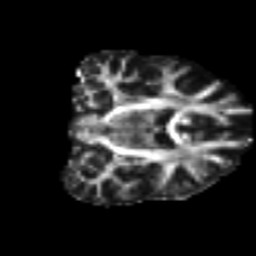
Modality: FA
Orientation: coronal
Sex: female
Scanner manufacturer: ge
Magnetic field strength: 3 T
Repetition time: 7 s
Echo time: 0.08 s